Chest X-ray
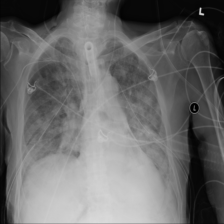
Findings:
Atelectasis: negative
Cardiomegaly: negative
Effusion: negative
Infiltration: positive
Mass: negative
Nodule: negative
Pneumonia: negative
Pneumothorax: negative
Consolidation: negative
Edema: negative
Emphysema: negative
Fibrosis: negative
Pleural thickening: negative
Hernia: negative